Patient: sex M, age 48
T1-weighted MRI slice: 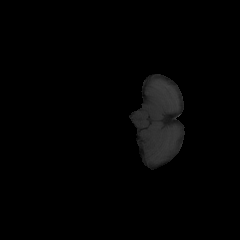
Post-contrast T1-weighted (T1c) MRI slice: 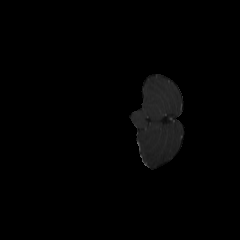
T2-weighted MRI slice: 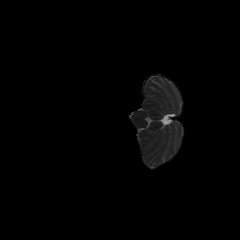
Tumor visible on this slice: no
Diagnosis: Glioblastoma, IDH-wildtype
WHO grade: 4